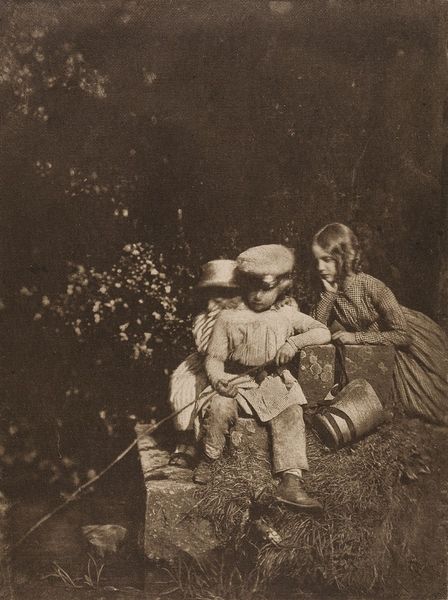
Titel: The Minnow Pool
Künstler: David Octavius Hill
Standort: Hamburg
Institution: Museum für Kunst und Gewerbe Hamburg
Schlagwörter: teich, gesten, gruppenportrait, figur, kopfbedeckung, mimik, junge, foto, fotografie, photographie, posen, photo, karton, angeln, fischen, werkzeuge, lichtbild, japanpapier, bildwerke, heliogravur, angewandte und bildende kunst, hessische systematik, mädchen, porträtfotografie, porträtphotographie, gruppenporträt, angelgerät, fischereigerät, fischfanggerät, heliogravüre, photogravüre, fotogravüre, tümpel, kartonpassepartout